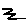
Label: zigzag